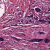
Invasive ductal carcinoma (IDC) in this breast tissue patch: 1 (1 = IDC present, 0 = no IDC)